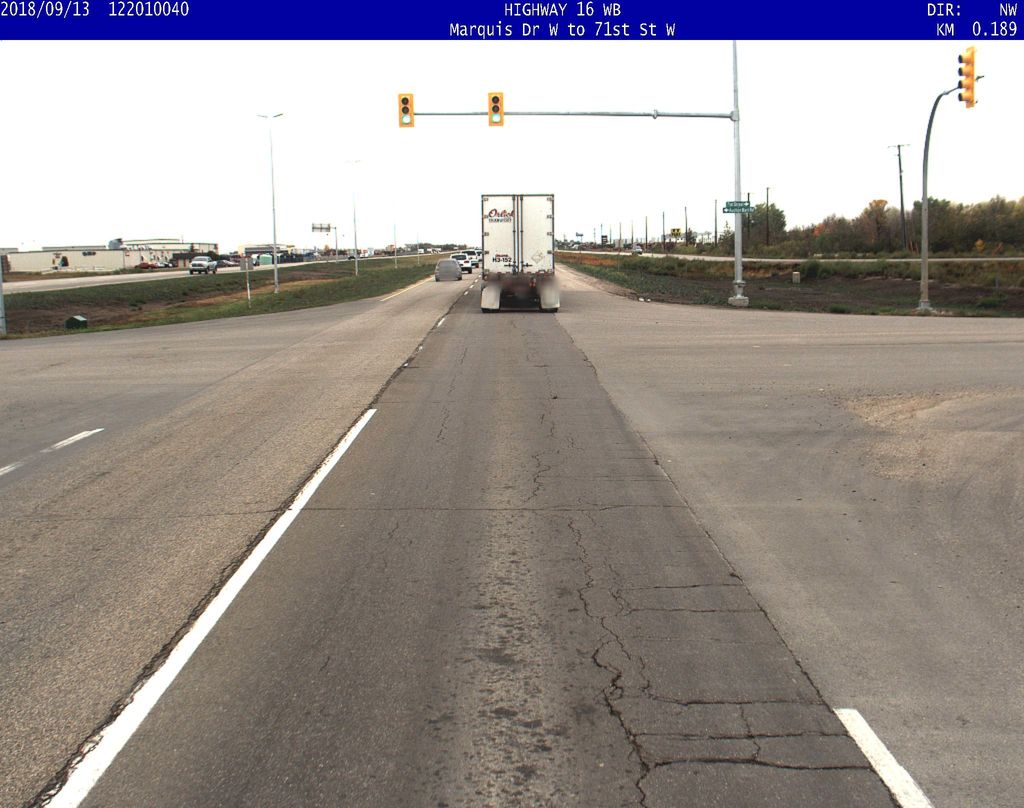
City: saskatoon